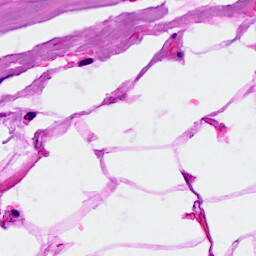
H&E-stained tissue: Breast